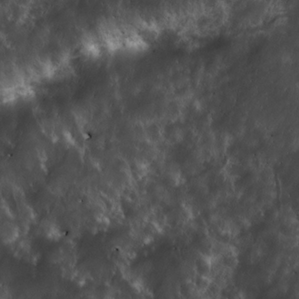
Label: non_frost